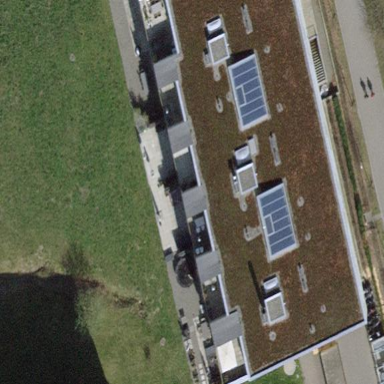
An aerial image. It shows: Apartment building with flat roof.